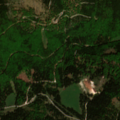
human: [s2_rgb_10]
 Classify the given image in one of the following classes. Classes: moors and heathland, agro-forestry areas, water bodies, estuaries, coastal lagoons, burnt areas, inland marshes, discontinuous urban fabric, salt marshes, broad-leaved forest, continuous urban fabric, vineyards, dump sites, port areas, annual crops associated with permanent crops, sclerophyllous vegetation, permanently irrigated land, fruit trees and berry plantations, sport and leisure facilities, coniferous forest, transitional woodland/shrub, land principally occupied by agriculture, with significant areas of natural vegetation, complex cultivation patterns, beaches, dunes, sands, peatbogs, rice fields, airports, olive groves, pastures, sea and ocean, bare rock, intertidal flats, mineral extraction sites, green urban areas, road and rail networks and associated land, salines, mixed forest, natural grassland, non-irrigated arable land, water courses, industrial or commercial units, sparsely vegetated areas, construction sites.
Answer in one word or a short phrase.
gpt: pastures, coniferous forest, mixed forest